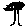
Label: tree